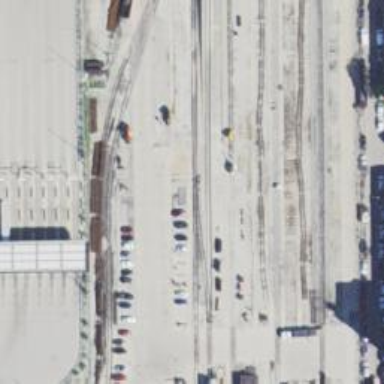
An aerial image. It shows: Electrified rail passing through service yard.